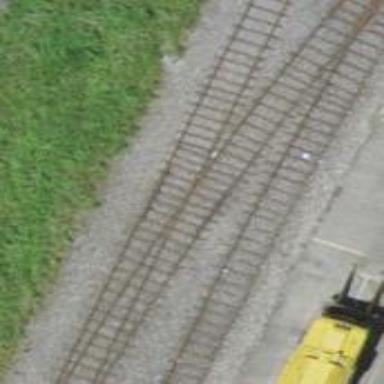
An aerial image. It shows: Single railway spur track.